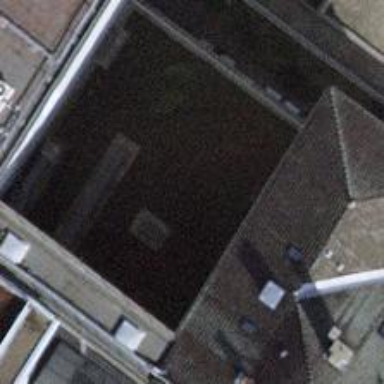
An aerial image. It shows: Part of building.